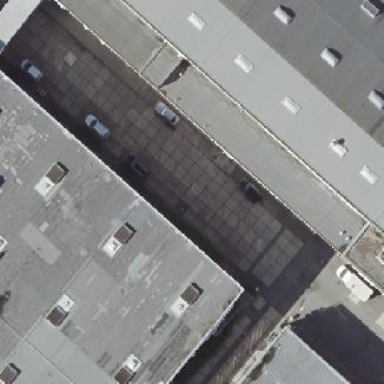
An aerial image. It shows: Industrial building.